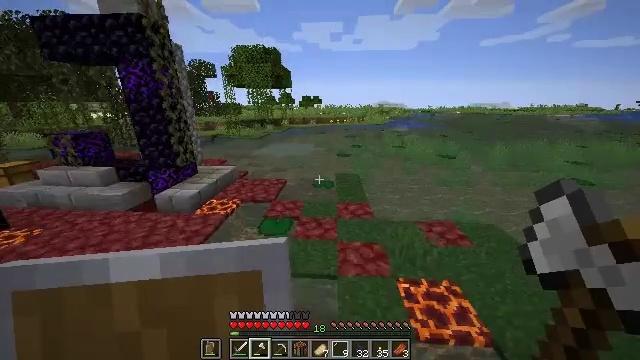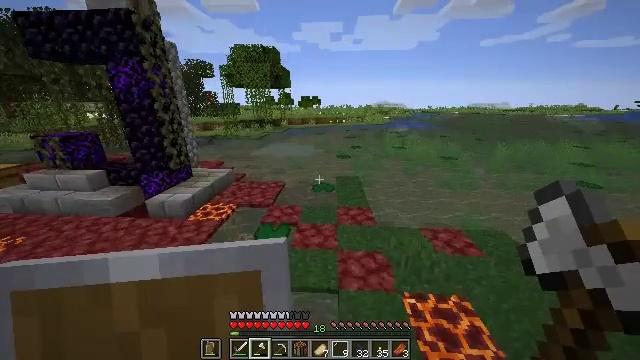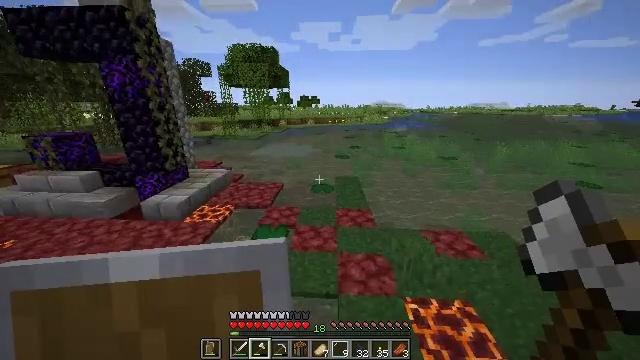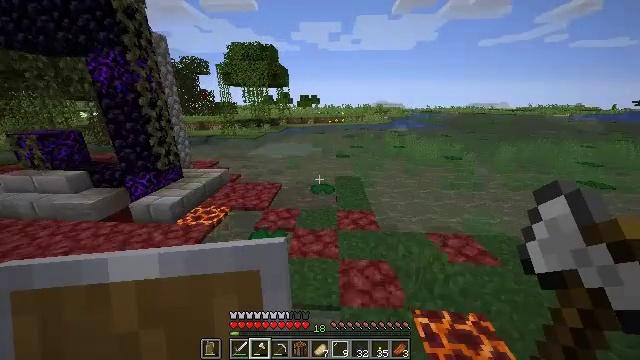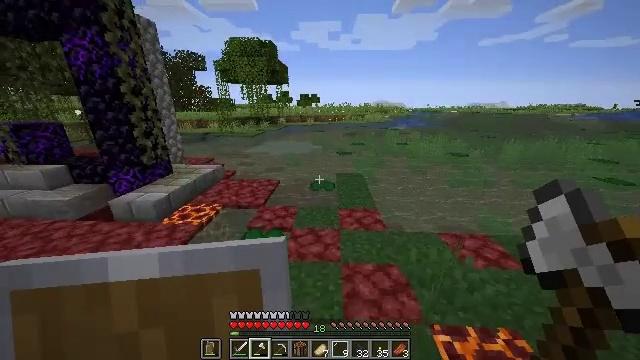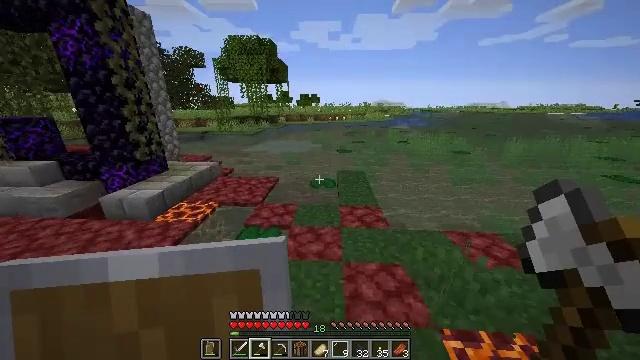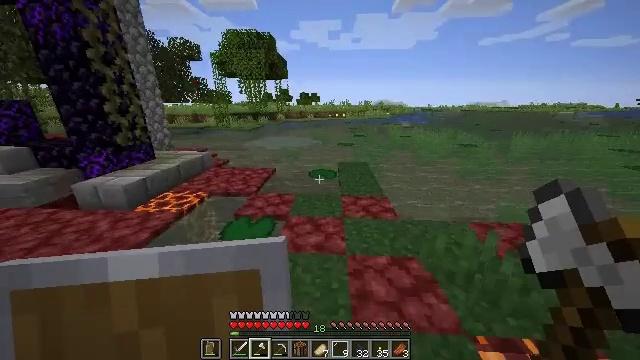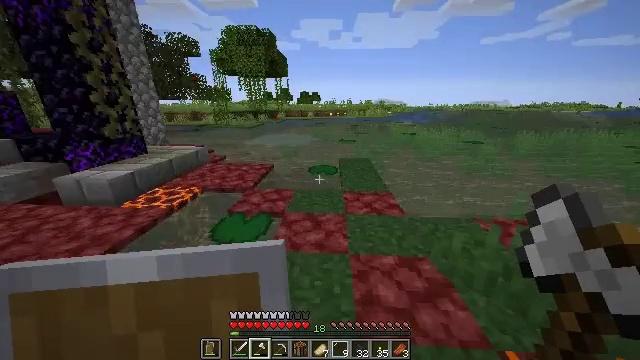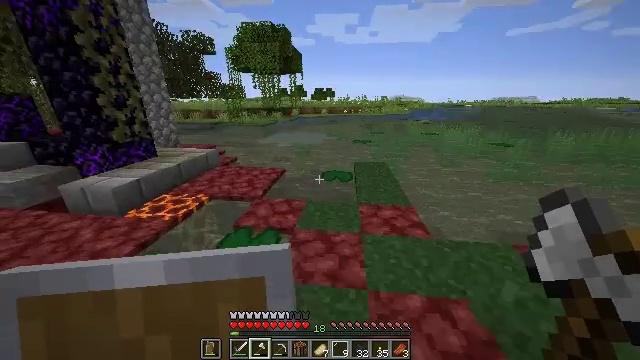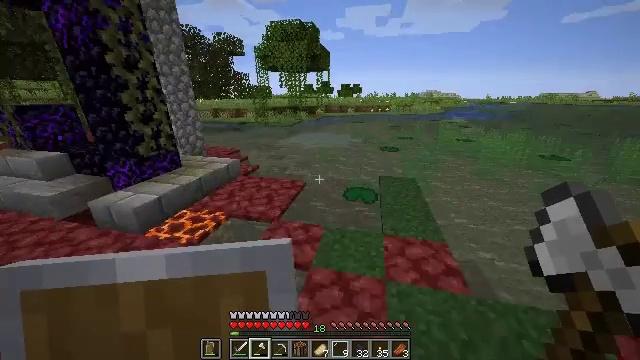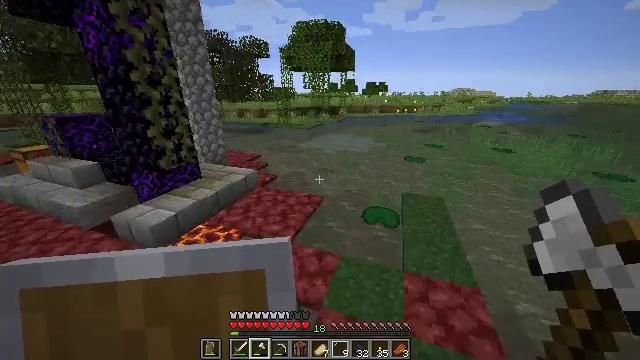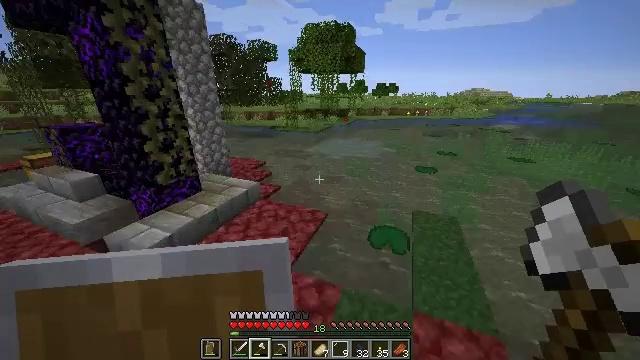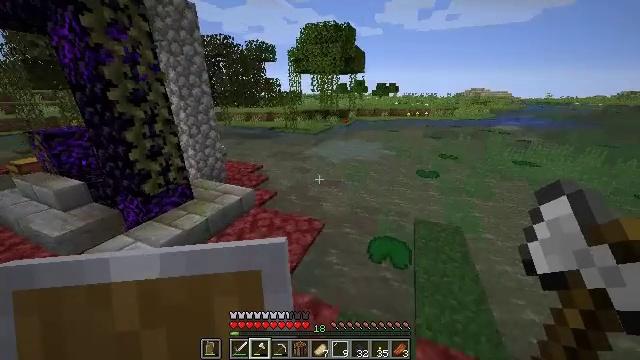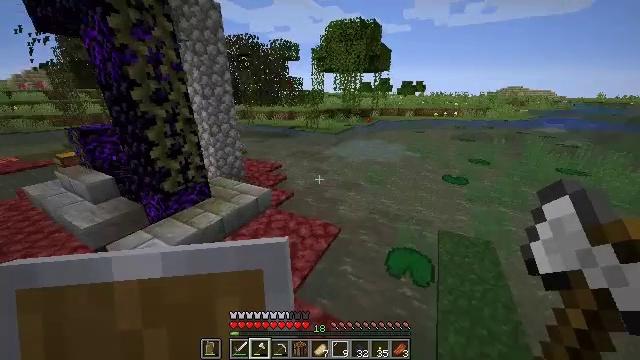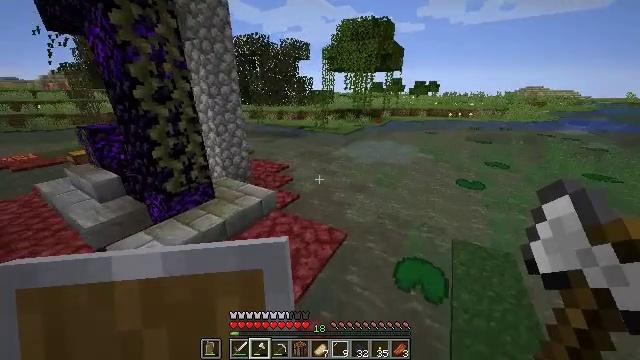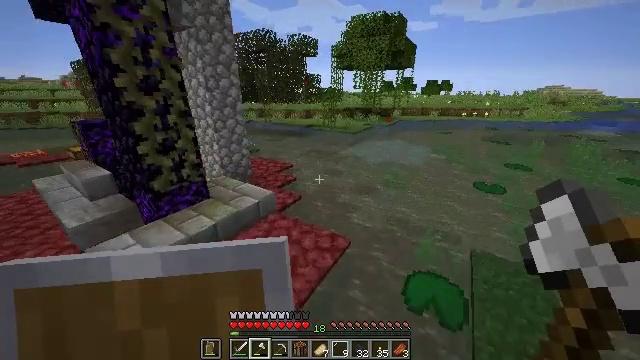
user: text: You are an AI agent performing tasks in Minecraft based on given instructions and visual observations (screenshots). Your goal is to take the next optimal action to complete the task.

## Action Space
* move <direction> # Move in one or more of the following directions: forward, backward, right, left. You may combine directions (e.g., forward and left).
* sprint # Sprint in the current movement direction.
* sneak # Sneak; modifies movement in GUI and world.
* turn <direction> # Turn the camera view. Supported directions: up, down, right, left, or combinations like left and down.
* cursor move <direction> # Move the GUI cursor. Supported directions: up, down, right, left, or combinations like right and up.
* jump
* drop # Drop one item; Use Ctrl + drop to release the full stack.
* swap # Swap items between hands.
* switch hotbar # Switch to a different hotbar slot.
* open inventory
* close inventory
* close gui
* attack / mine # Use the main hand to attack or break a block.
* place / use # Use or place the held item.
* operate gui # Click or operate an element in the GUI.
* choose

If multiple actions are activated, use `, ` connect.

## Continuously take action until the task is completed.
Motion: motion action
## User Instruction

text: Mine the lily pad from the water.
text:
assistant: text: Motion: move forward, jump
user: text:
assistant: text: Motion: move forward, jump
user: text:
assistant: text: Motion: move forward, jump
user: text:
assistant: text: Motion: move forward, jump
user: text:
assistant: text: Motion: move forward, jump
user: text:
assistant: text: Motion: move forward, jump
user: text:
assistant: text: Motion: move forward, jump
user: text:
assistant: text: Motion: move forward, turn left, jump
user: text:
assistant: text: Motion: move forward, turn left and down, jump
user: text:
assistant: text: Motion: move forward, turn left, jump
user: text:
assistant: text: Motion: move forward, turn left, jump
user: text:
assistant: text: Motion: move forward, jump
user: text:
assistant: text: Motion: move forward, turn left, jump
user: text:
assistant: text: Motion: move forward, turn left
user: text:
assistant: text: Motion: move forward, turn left
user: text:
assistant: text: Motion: move forward, turn left
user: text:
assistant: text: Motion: move forward, turn left
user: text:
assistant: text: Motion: move forward, turn left
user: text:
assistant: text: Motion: move forward, sprint, turn left
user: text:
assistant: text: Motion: move forward, sprint
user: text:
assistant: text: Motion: move forward, sprint
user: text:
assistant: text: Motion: move forward, sprint
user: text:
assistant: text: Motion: move forward, jump
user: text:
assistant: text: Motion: move forward, jump
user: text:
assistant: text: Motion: move forward, jump
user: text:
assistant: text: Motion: move forward, jump
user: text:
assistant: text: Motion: move forward, jump
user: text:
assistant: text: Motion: move forward, jump
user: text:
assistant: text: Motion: move forward, jump
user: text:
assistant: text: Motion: move forward, jump